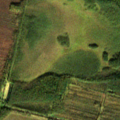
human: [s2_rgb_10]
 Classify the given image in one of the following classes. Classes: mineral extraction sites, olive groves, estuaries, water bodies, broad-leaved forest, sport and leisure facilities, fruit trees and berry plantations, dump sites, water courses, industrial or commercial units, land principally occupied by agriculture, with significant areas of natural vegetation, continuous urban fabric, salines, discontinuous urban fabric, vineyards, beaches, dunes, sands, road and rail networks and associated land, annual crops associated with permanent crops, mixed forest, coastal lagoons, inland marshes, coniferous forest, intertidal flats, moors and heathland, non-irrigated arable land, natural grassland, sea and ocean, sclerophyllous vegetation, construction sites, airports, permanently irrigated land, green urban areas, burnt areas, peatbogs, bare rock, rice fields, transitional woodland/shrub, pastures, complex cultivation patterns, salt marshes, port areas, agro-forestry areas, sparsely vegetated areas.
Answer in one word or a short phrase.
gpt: mixed forest, transitional woodland/shrub, peatbogs